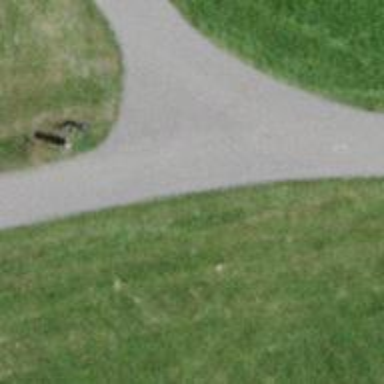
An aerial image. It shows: Asphalt track with grade1 quality. It is designed for agricultural vehicles.